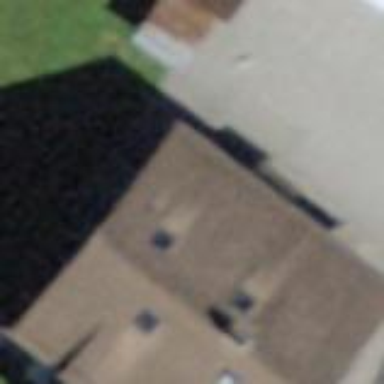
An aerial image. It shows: Detached building with gabled roof.